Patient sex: F
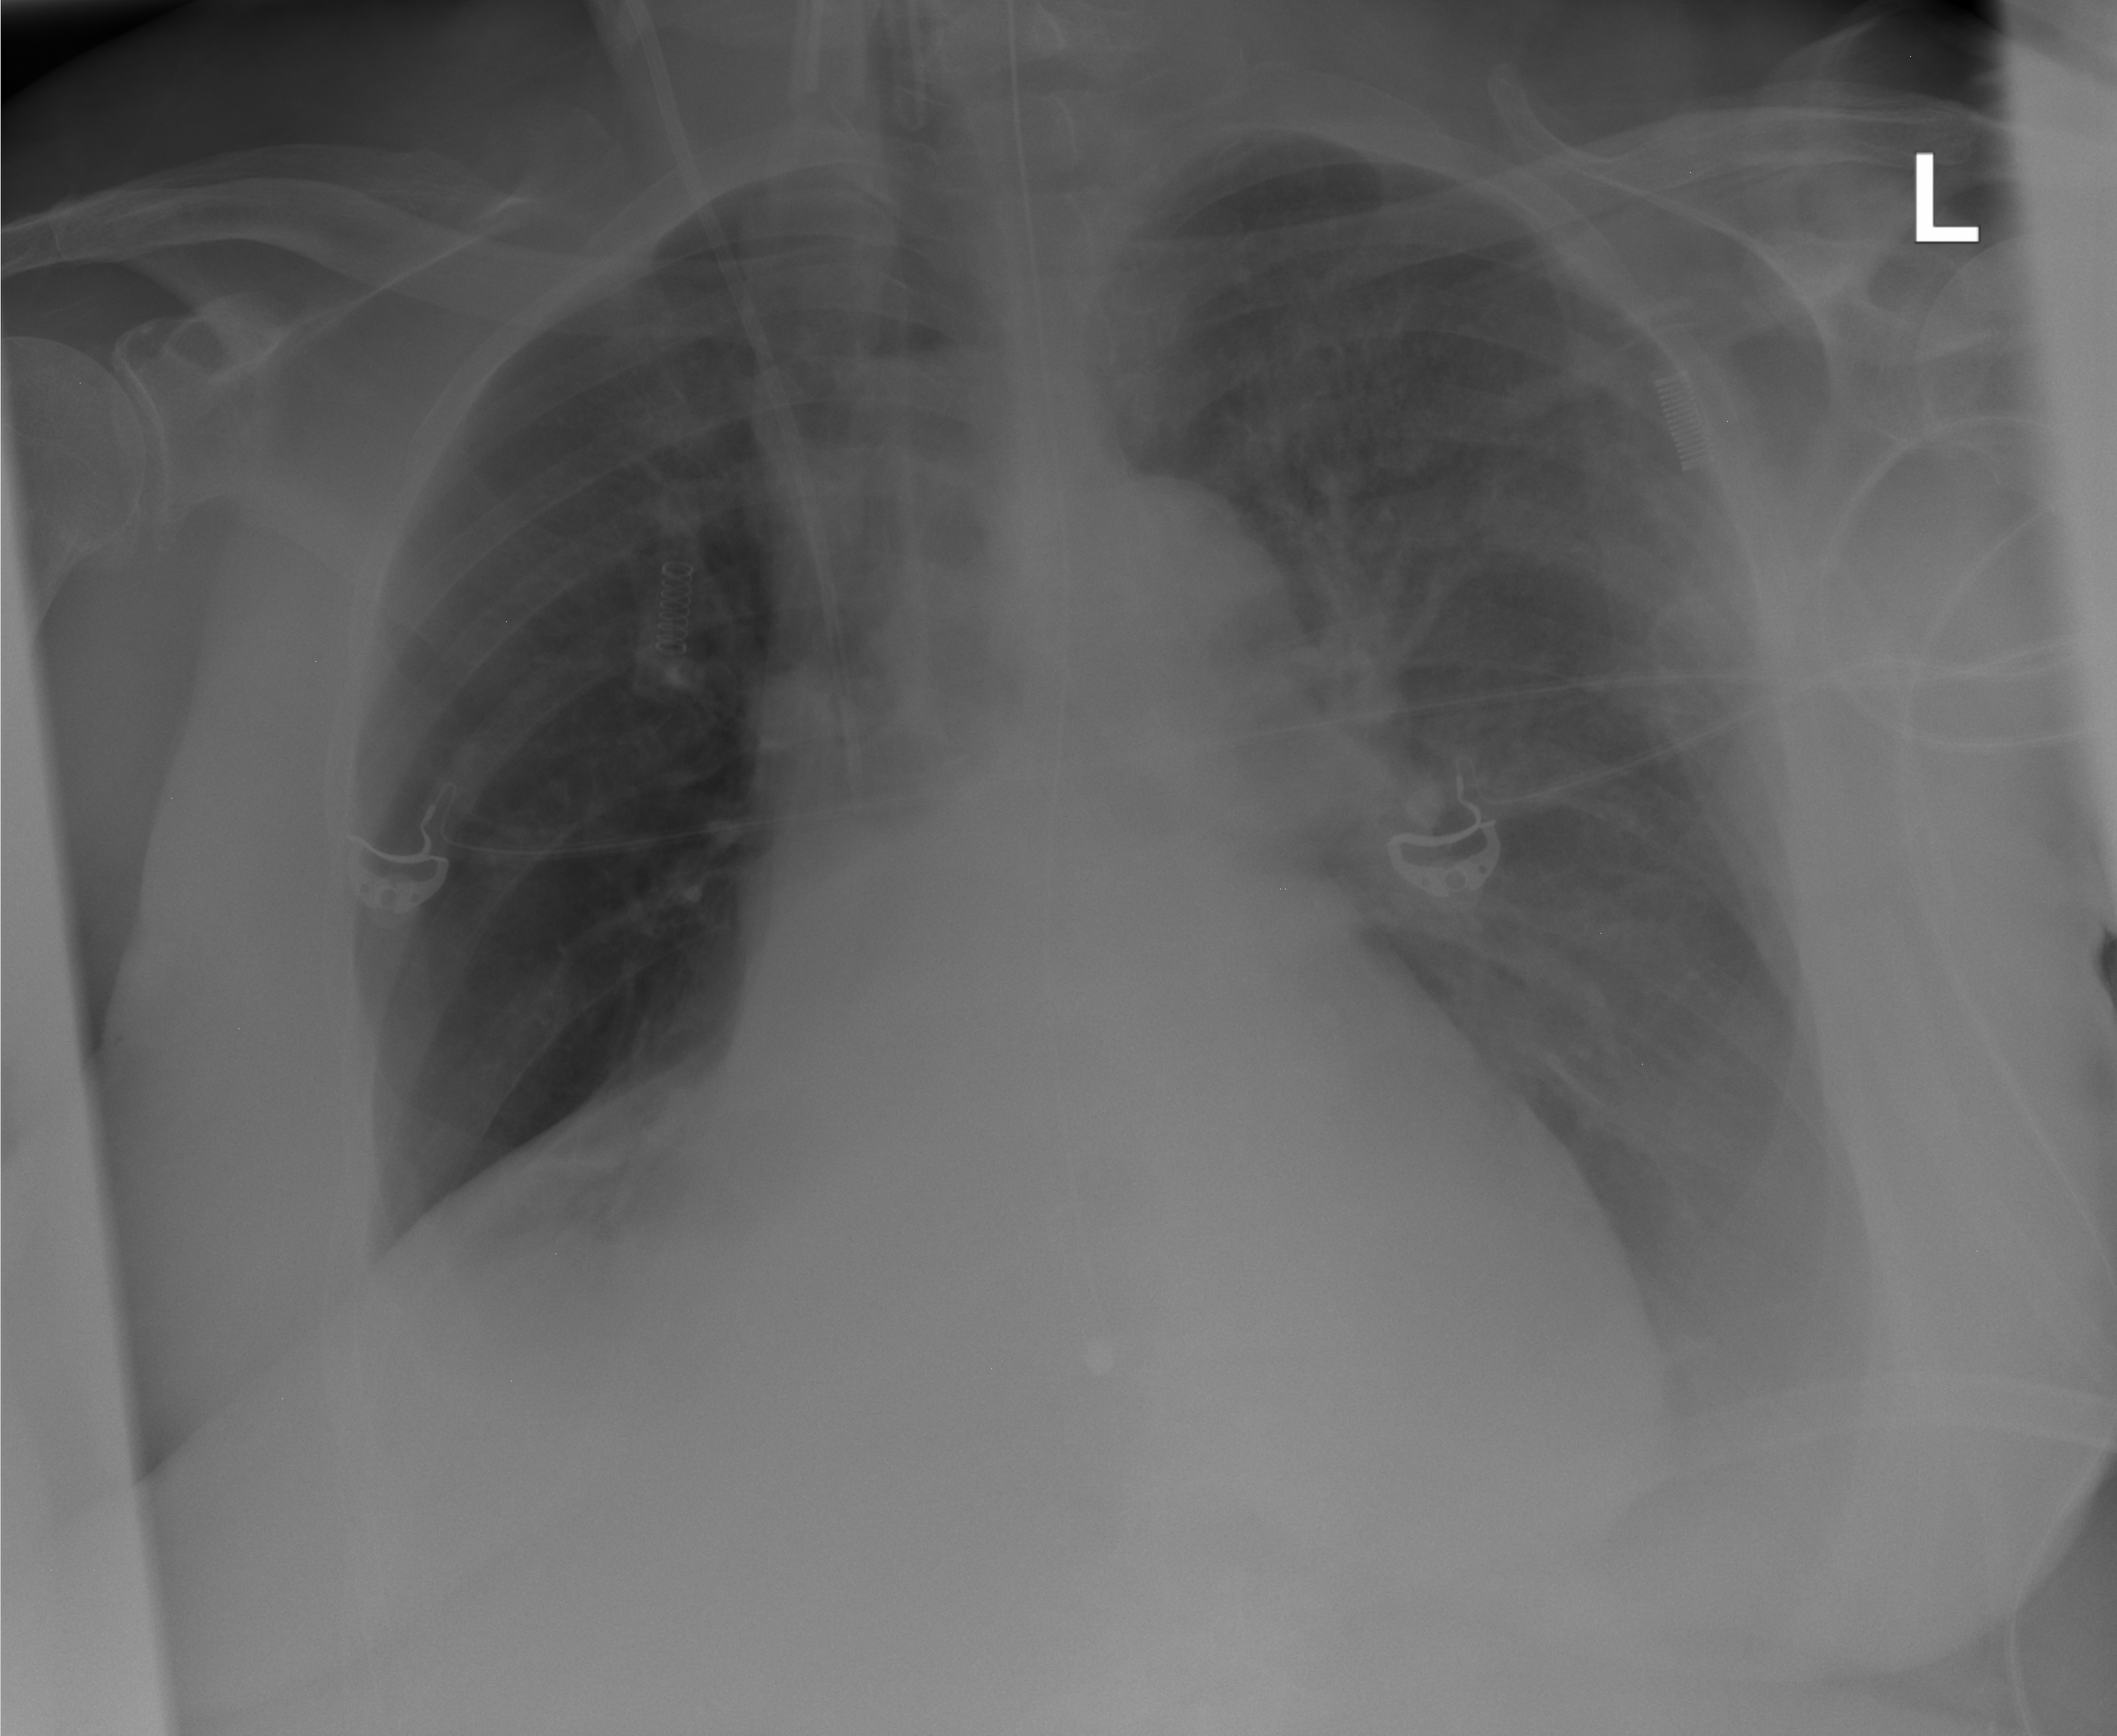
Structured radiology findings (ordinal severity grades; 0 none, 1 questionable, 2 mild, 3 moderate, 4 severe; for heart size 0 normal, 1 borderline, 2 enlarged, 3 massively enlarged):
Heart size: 2
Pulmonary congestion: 2
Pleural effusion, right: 2
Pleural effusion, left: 2
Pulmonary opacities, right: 0
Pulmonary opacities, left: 0
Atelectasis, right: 2
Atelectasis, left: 2